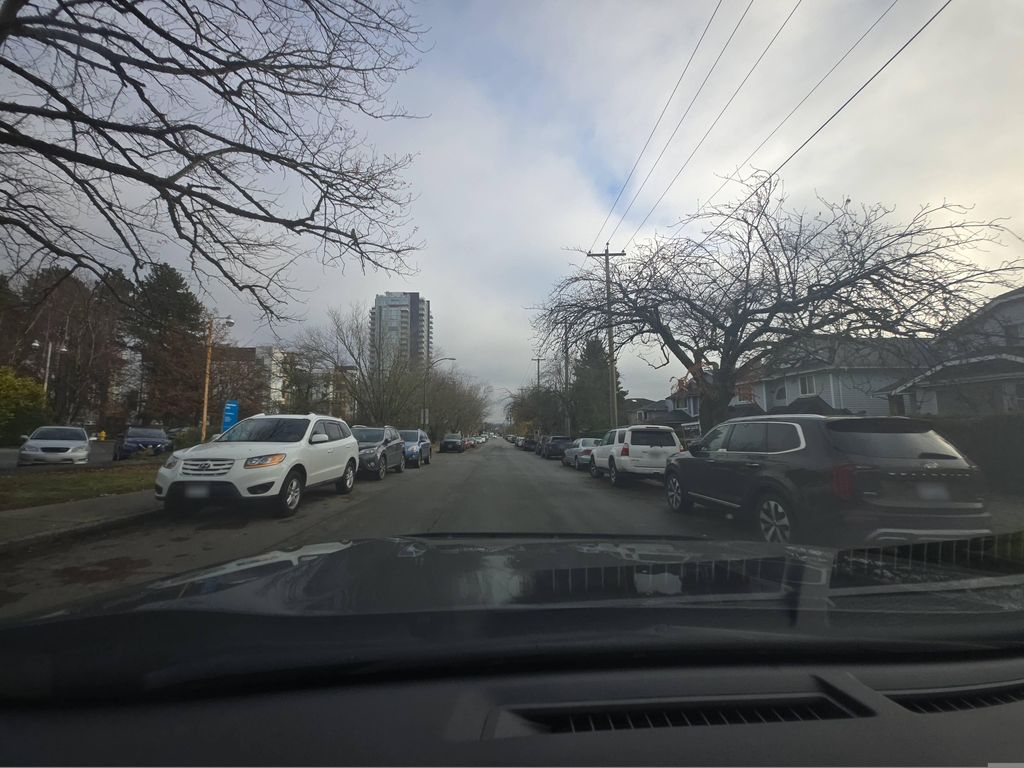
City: vancouver